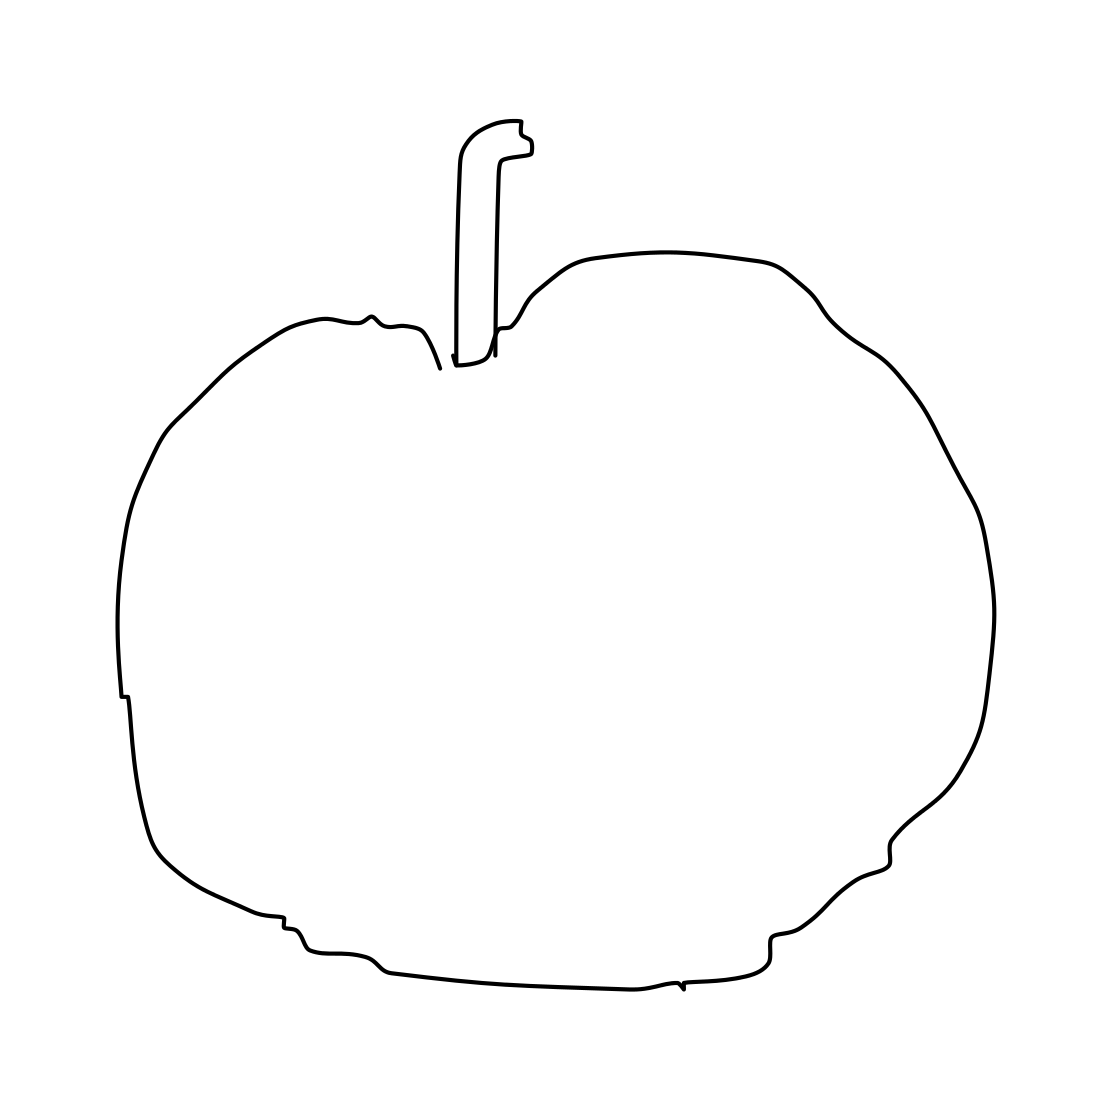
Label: apple